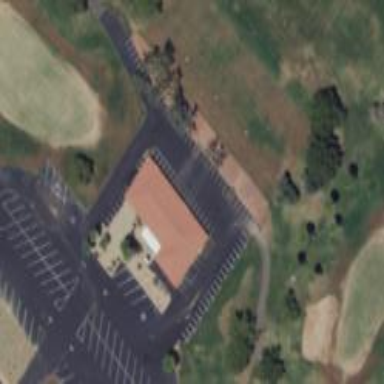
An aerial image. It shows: Driving range for golf practice.